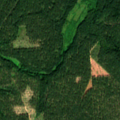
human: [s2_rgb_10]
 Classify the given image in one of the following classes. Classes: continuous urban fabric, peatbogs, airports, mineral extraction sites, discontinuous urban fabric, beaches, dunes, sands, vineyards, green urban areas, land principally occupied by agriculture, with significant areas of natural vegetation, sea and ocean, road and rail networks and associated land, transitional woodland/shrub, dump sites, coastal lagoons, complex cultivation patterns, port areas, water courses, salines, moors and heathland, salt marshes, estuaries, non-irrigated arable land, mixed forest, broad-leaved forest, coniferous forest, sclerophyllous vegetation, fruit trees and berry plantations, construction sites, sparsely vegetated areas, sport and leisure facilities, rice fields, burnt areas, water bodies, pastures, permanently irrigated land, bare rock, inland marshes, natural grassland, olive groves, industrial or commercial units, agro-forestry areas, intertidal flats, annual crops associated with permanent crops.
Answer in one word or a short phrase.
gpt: pastures, coniferous forest, mixed forest